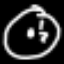
Label: clock